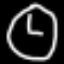
Label: clock